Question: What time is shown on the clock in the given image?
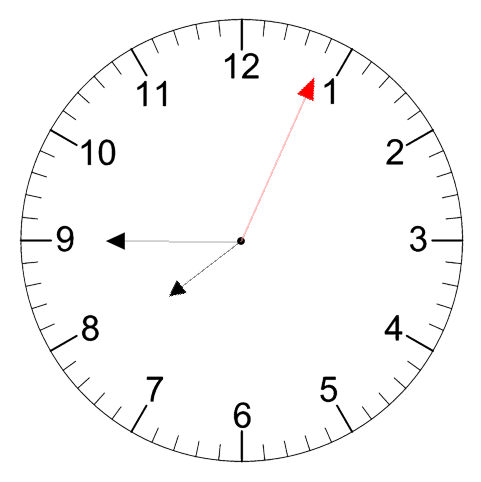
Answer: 07:45:04